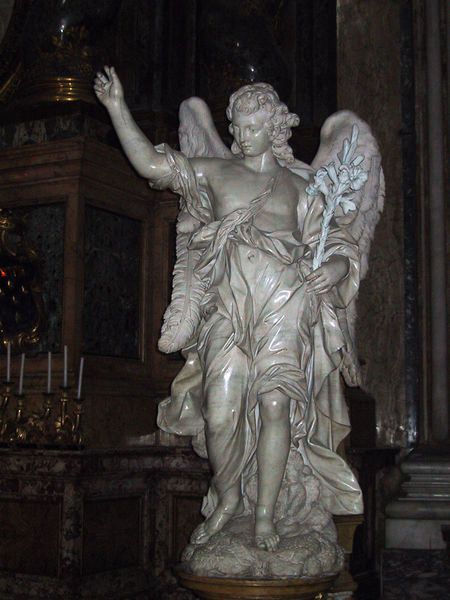
Titel: Ignatius-Kirche (Ignatius von Loyola): Altar des San Luigi (sel. Aloisius von) Gonzaga
Künstler: Pierre d. J. Legros
Standort:  ()
Schlagwörter: flügel, fuß, kleid, marmor, säule, tuch, arm, stein, kirche, gewand, pflanze, locken, engel, skulptur, statue, beine, kerze, kerzen, palme, zweig, altar, erhoben, flügrl